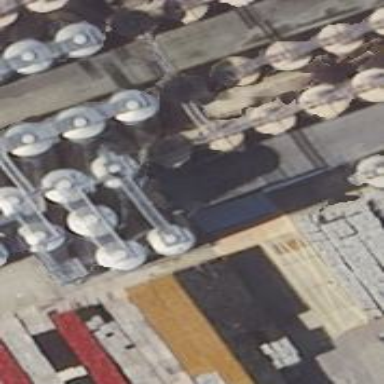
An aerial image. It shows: Storage tank with man-made structure.